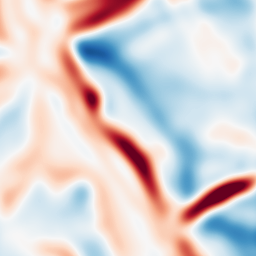
Category: multiscale
Decomposition family: log
Decomposition parameters: sigma: 10
Upsampling method: cubic_catmull_rom
Upsampling parameters: scale: 2
Upsampling scale: 2